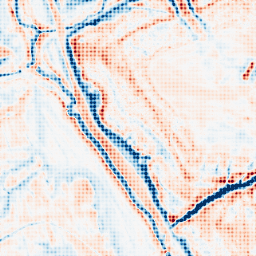
Category: edge_preserving
Decomposition family: bilateral
Decomposition parameters: d: 21
sigma_color: 150
sigma_space: 100
Upsampling method: sinc_blackman
Upsampling parameters: scale: 8
kernel_size: 8
Upsampling scale: 8